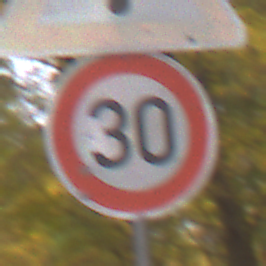
Verkehrszeichen: Geschwindigkeit30
Zusatzzeichen oben: Gefahrenstelle
Umgebung: Outdoor, Nature
Tageszeit: Midday
Wetter: Overcast
Licht: Natural
Jahreszeit: NotSpecified
Kontrast: LowContrast